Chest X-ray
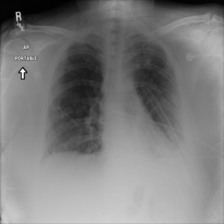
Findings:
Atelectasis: negative
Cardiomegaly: negative
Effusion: negative
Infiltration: negative
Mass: negative
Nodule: negative
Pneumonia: negative
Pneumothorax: negative
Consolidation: negative
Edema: negative
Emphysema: negative
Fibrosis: negative
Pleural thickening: negative
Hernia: negative